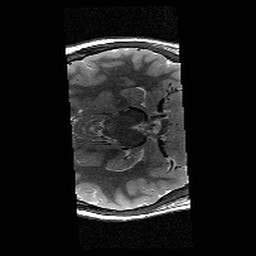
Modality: T2w
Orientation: axial
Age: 12
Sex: female
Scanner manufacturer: siemens
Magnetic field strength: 3 T
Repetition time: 9.23 s
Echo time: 0.067 s